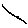
Label: line